Brain MRI, t2w sequence, axial 2D slice.
Patient: age 55, sex F, weight 75 kg, height 1.7 m
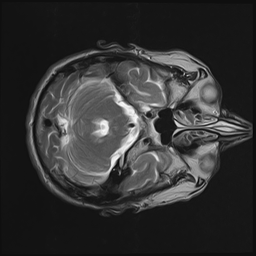